九年级 · 代数
加工爆米花时, 爆开且不煳的粒数占加工总粒数的百分比称为“可食用率”, 在特定条件下, 可食用率 $p$ 与加工时间 $t$ (单位: 分钟)满足函数关系 $p=a t^{2}+b t-2$ ( $a, b$ 是常数),如图记录了三次实验的数据, 根据上述函数模型和实验数据, 可得到最佳加工时间为

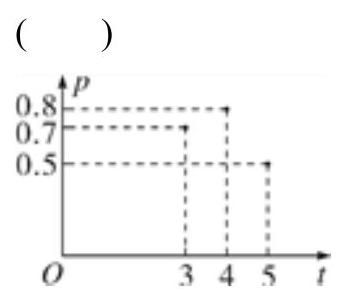
A. 3.75 分钟
B. 4.00 分钟
C. 4.15 分钟
D. 4.25 分钟

答案: A
解析: 试题解析：据题意,将 $(3,0.7) 、(4,0.8) 、(5,0.5)$ 代入 $p=a t^{2}+b t+c$,

得：

$\left\{\begin{array}{l}9 a+3 b+c=0.7 \\ a+4 b+c=0.8 \\ a+5 b+c=0.5\end{array}\right.$

解得:

$\left\{\begin{array}{l}a=-0.2 \\ b=1.5 \\ c=-2,\end{array}\right.$

即 $p=-0.2 t^{2}+1.5 t-2$.

当 $t=-\frac{1.5}{-0.2 \times 2}=3.75$ 时, $p$ 取得最大值,

故选 A.

【点睛】待定系数法求出二次函数的解析式, 在 $x=-\frac{b}{2 a}$ 时, 二次函数有最大值.